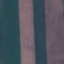
Label: AnnualCrop